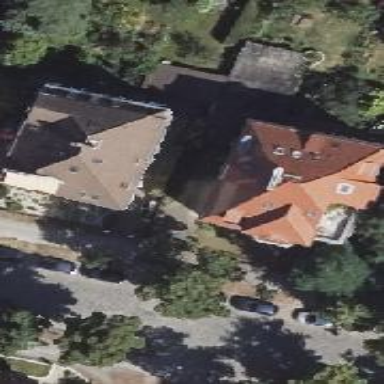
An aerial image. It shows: Apartments building with mansard roof.